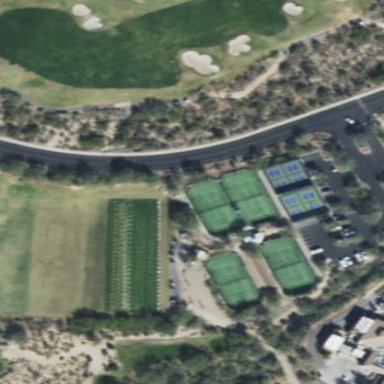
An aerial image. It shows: Tennis court in leisure pitch.